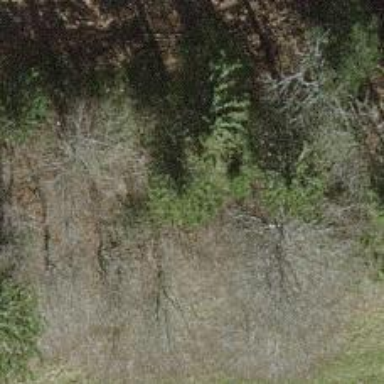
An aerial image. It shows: Single tag "natural: tree."